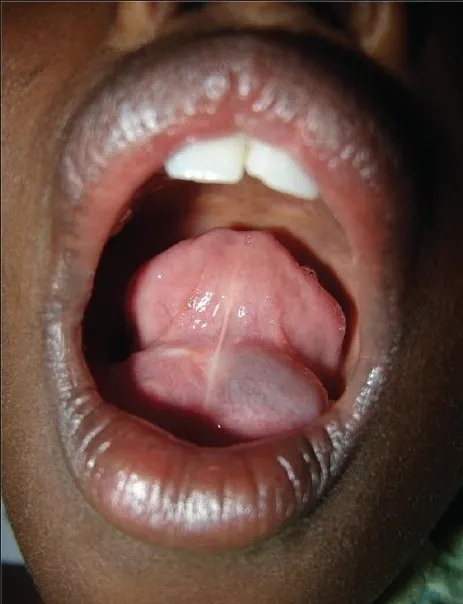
Cystic swelling in the floor of the mouth.
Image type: pathology (gram)